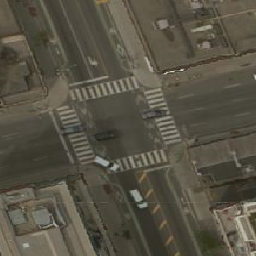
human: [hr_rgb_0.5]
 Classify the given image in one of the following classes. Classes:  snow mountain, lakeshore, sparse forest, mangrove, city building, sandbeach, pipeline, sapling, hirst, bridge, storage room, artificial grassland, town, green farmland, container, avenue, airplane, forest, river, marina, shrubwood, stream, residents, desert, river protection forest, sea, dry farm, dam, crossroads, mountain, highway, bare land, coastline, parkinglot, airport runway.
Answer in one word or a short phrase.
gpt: crossroads